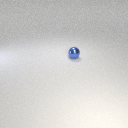
small blue metal sphere